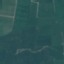
Land use / land cover class: Pasture